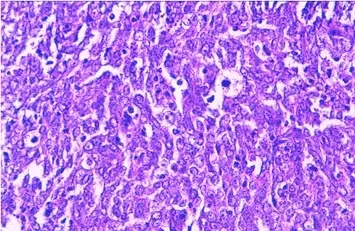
Microscopic appearance: tumor cells are undifferentiated, large, with round, vesicular nuclei, containing a prominent nucleolus, and with an abundant, ill defined cytoplasm. Hematoxylin and eosin stain; original magnification x400.
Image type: pathology (h&e)